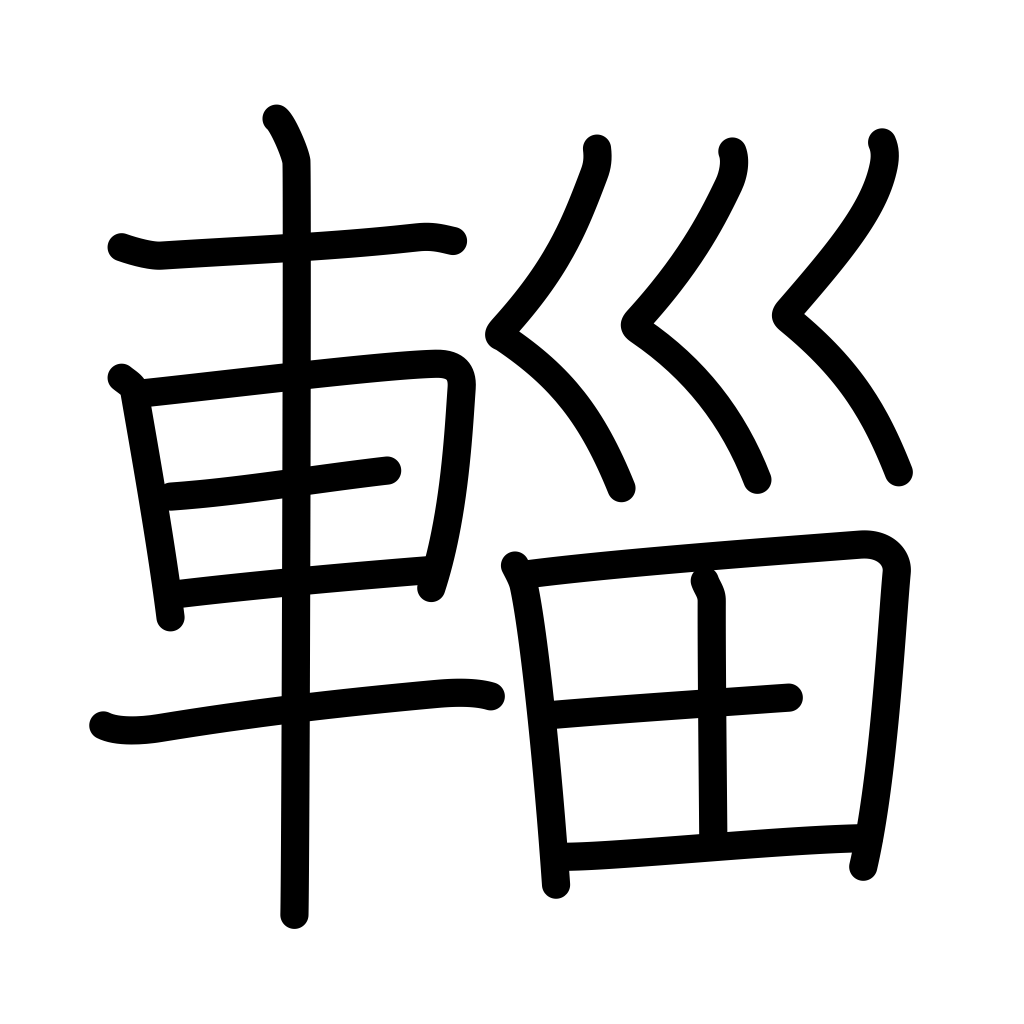
Meaning: wagon, dray, canopied cart